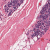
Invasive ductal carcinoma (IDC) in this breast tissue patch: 0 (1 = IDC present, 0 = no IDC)